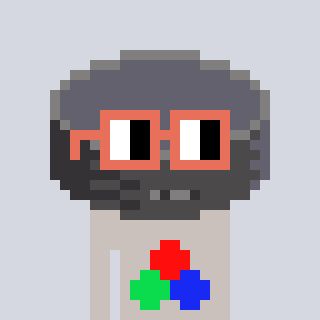
a pixel art character with square orange glasses, a hockey puck-shaped head and a foggrey-colored body on a cool background